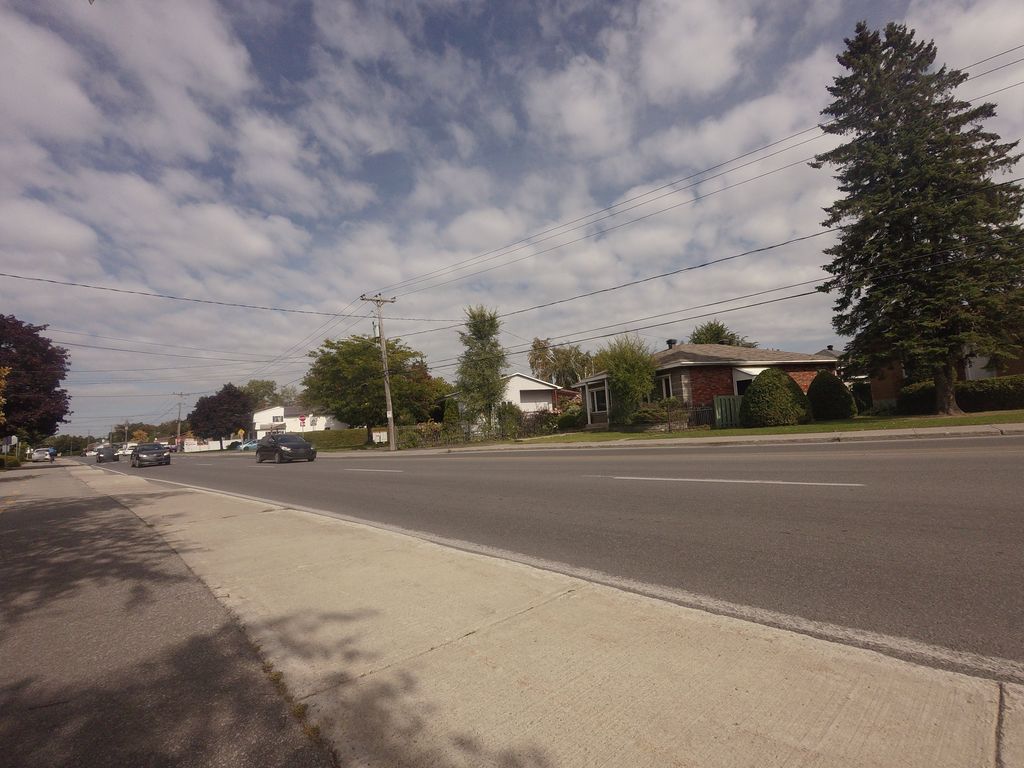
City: montreal